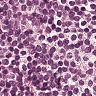
Metastatic tissue present: no